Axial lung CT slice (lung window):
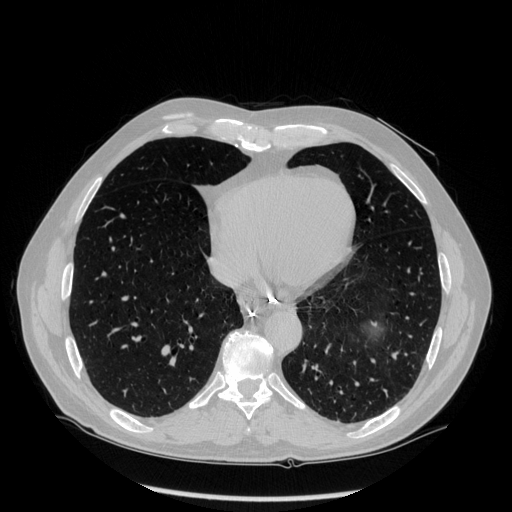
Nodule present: no